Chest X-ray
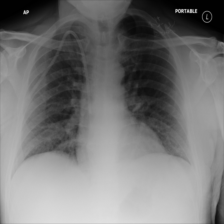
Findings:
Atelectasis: negative
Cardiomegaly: negative
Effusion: negative
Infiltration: positive
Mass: negative
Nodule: negative
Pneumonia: negative
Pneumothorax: negative
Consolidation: negative
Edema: negative
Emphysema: negative
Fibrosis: negative
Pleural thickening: negative
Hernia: negative